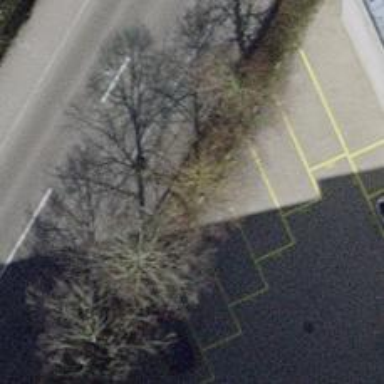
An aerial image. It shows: Avenue of trees.